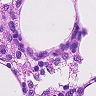
Metastatic tissue present: no